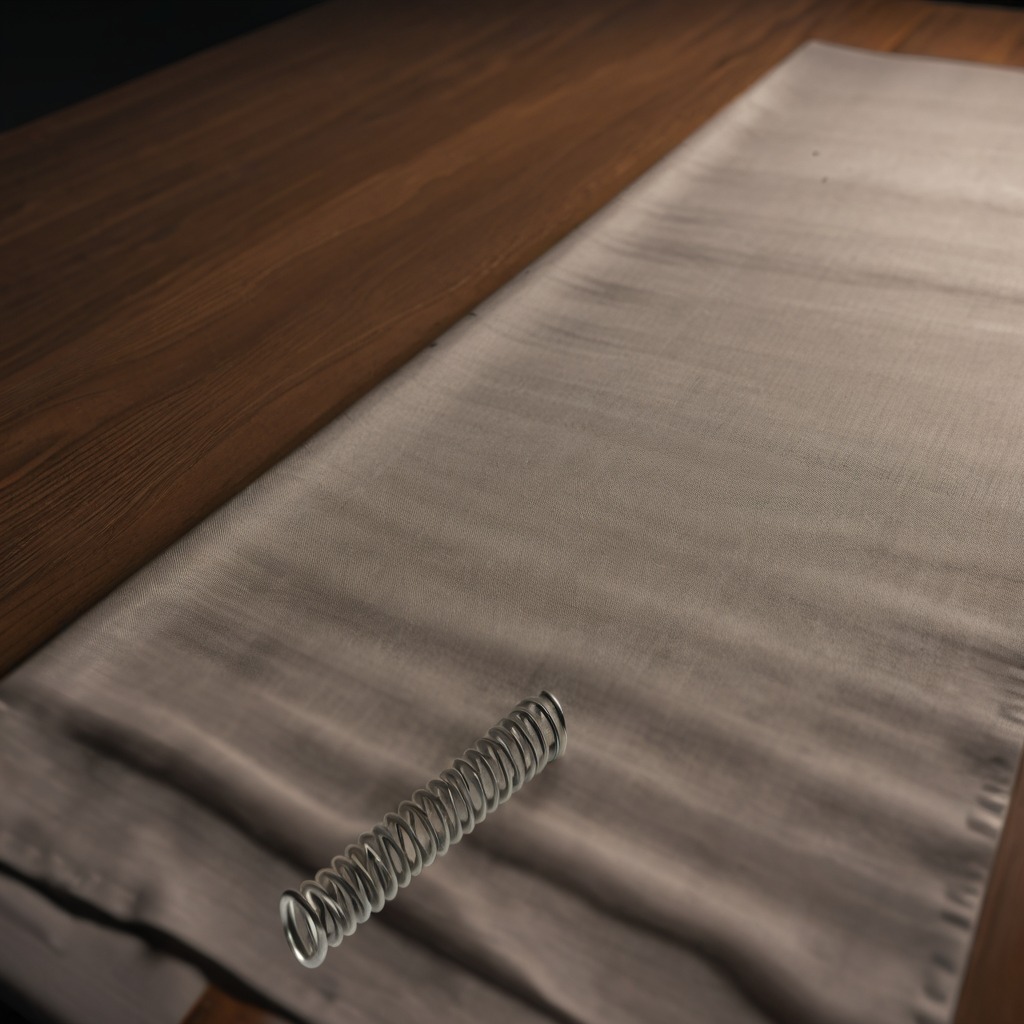
A coiled metal spring is lying on the wooden table.